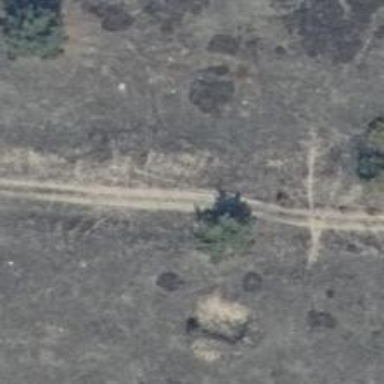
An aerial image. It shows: Sandy track road with grade 4 track type.